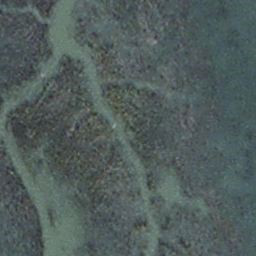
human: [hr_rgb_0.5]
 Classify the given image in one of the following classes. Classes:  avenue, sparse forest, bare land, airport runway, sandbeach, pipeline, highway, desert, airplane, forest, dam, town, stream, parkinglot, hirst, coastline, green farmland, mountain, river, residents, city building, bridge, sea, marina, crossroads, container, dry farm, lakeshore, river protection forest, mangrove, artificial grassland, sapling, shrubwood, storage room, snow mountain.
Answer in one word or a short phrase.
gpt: stream